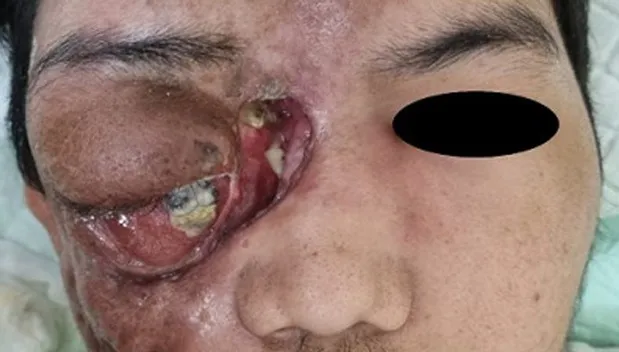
A-22-year-old male with two big ulcers at the right medial canthus and right periauricular area; multiple fistulas present at right zygomatic and maxillary area; severe proptosis with prolapse of ocular content was observed on the right eye.
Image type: medical_photograph (oral_photograph)